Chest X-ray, PA view. Patient: 60 years old, sex M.
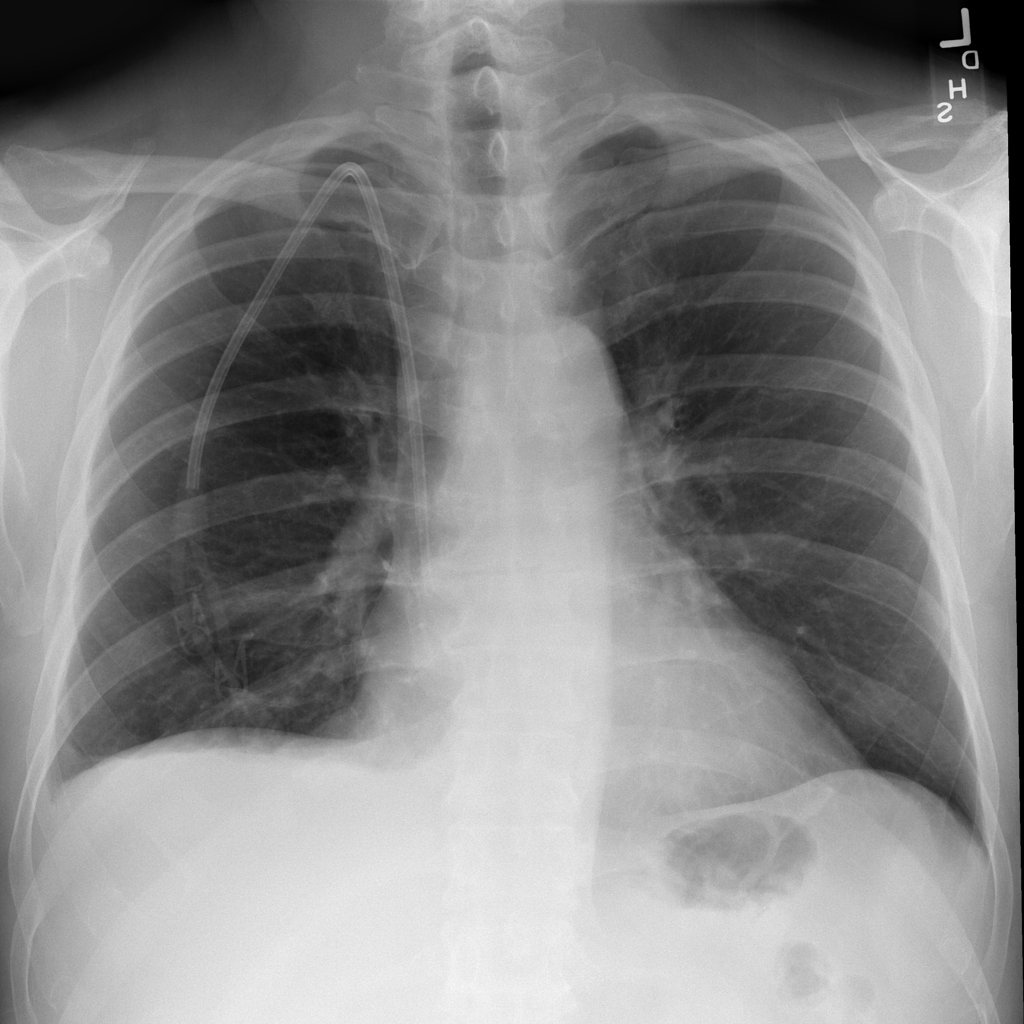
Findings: Effusion